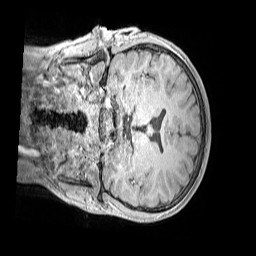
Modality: MP2RAGE
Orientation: coronal
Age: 12
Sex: male
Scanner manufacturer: siemens
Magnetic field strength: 3 T
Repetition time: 4 s
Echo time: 0.00299 s